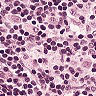
Metastatic tissue present: no